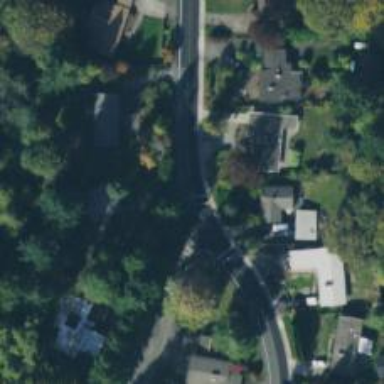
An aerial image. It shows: Stop road.